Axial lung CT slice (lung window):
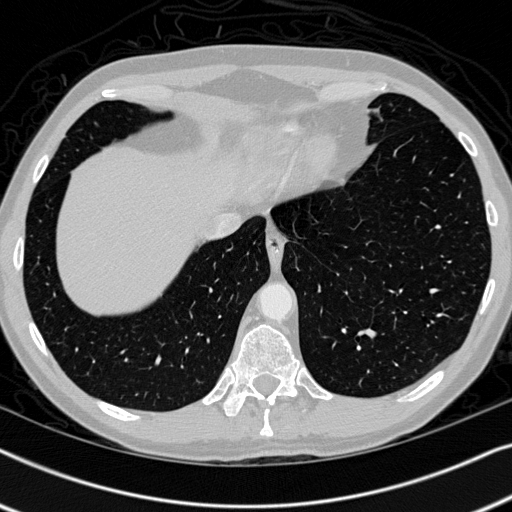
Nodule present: no